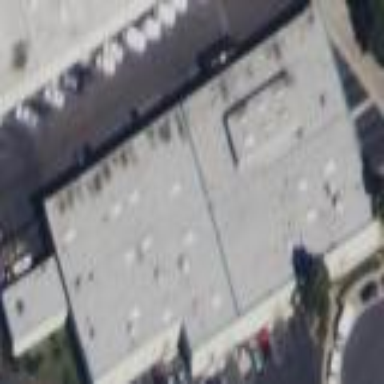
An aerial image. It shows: Office building.